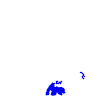
Particle: electron